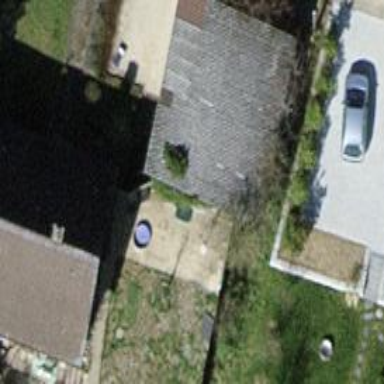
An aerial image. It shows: Shed building.